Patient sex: M
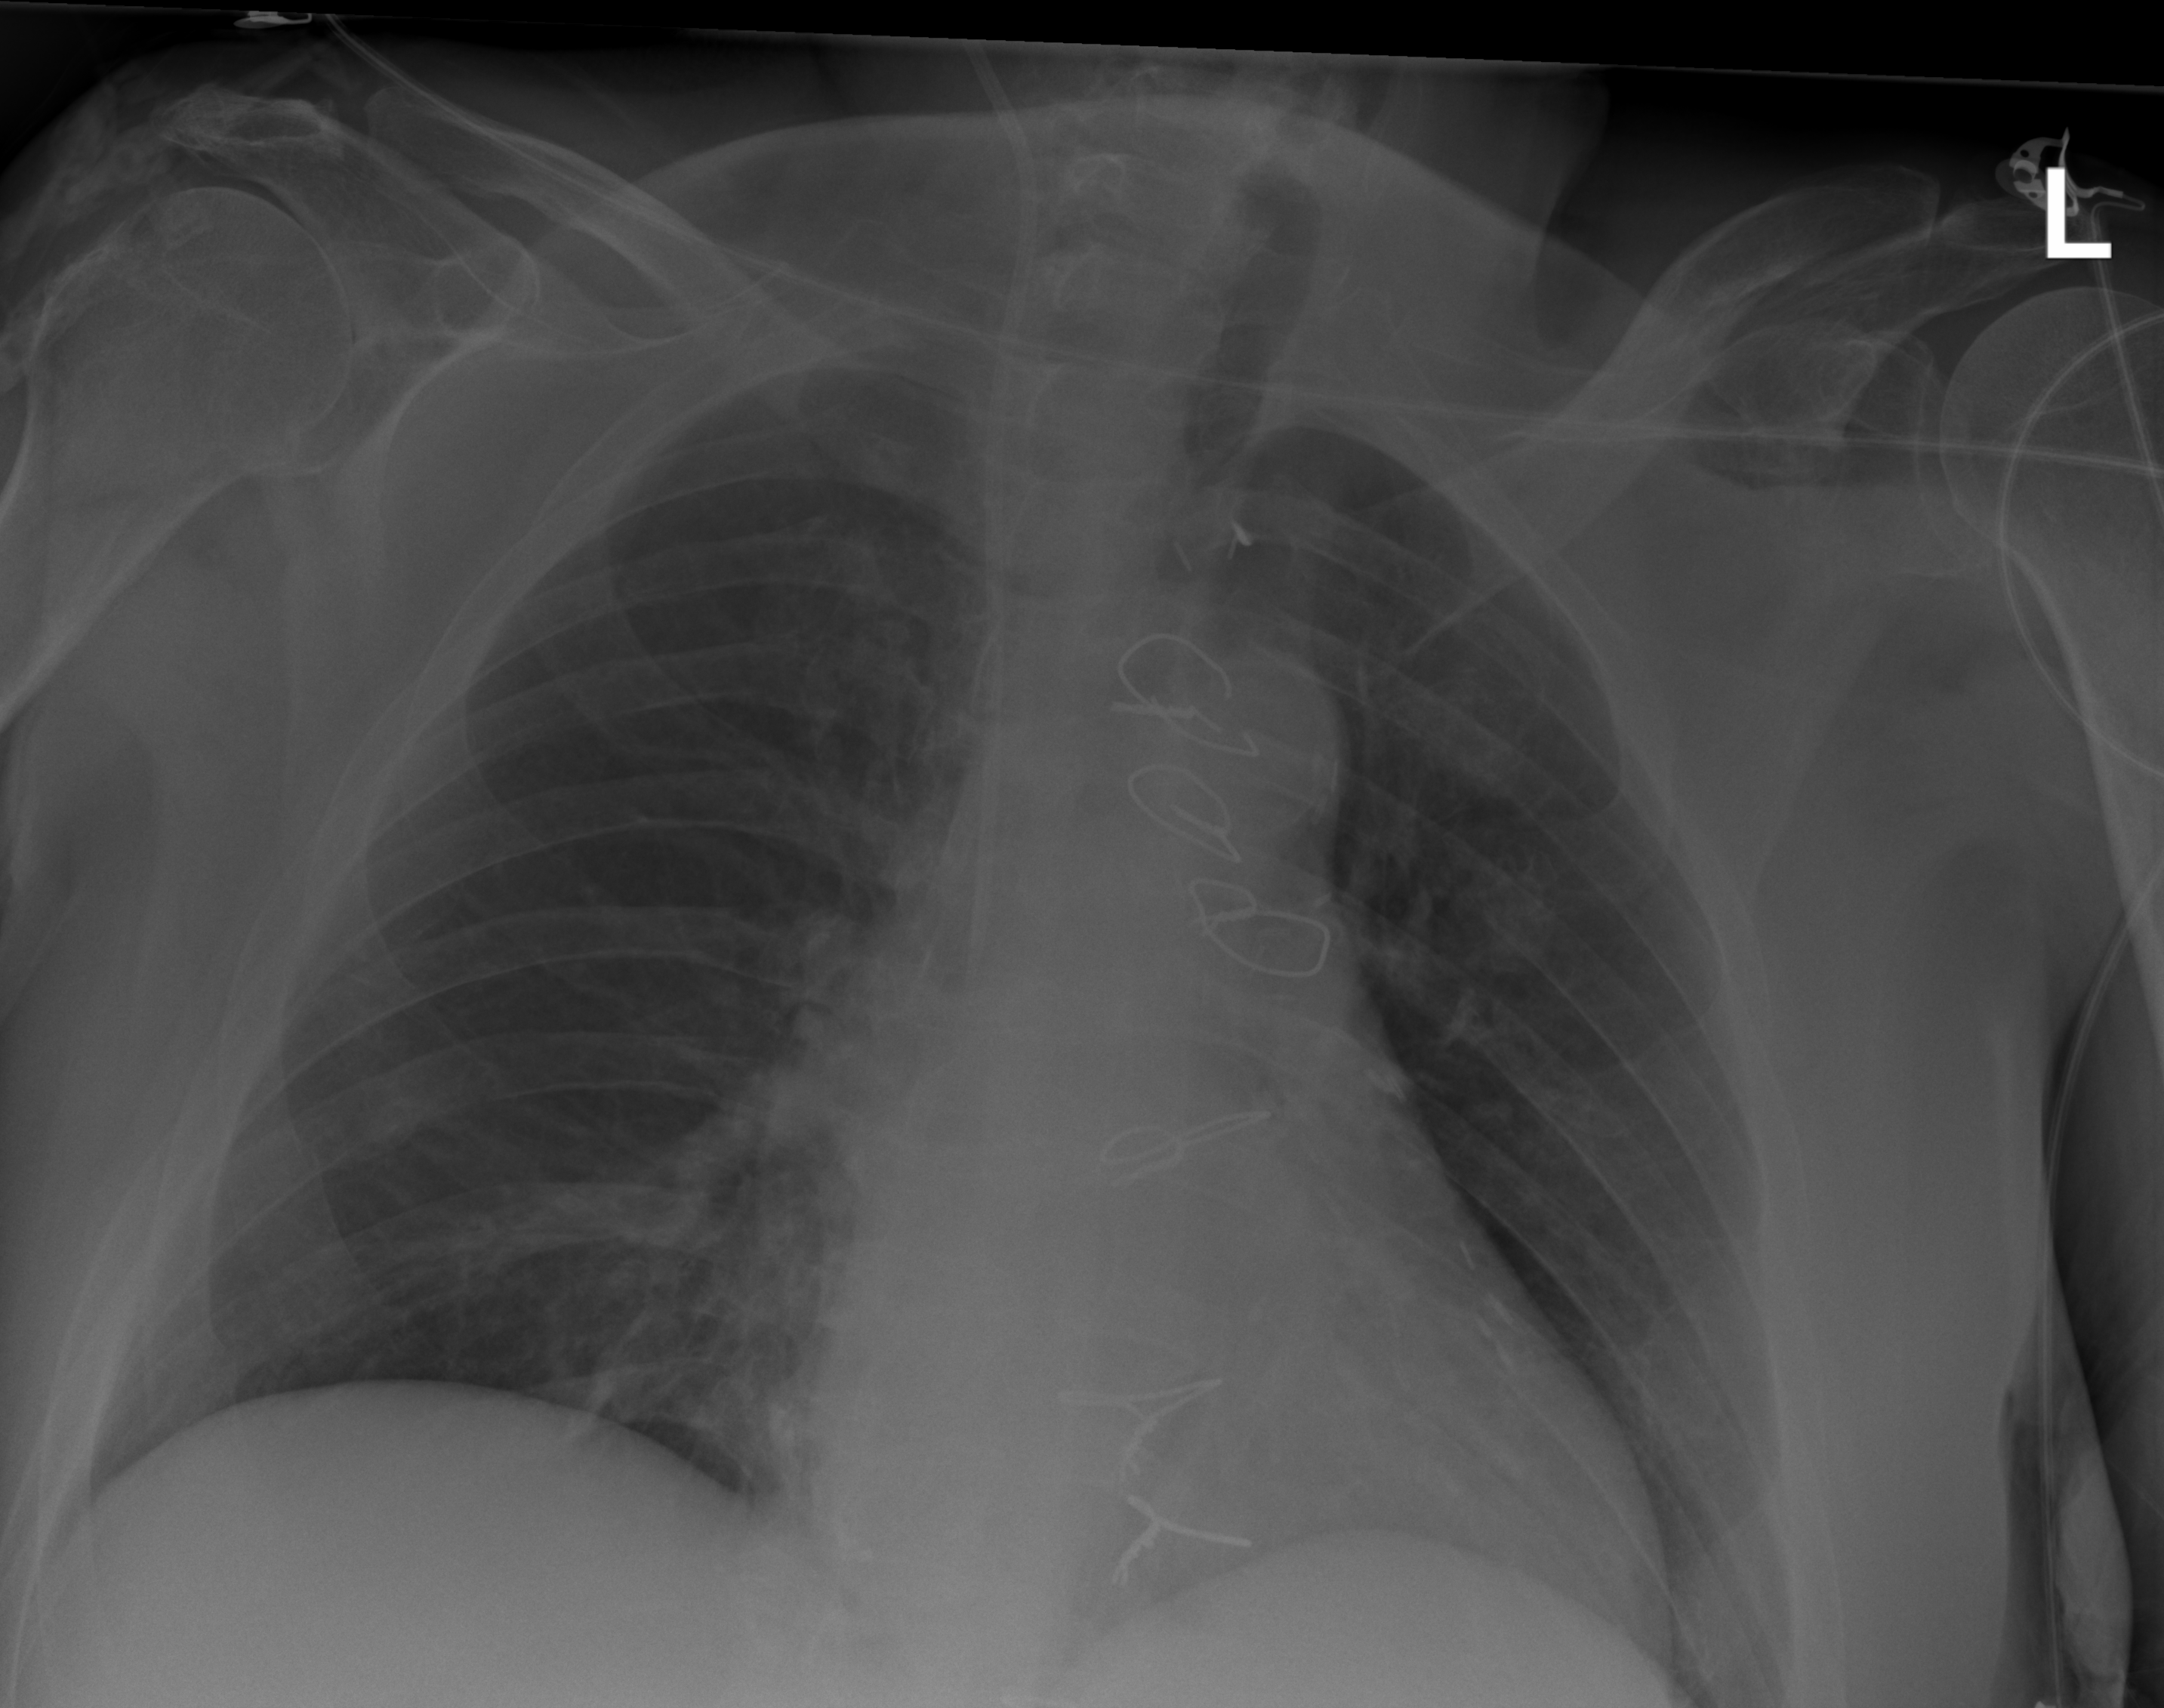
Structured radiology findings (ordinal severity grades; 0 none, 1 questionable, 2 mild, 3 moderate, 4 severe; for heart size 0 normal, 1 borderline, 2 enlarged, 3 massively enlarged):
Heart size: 1
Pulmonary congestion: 0
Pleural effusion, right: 0
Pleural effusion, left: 0
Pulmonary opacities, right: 0
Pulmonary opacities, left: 0
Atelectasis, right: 2
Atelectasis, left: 0